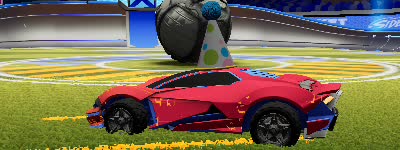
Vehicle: werewolf